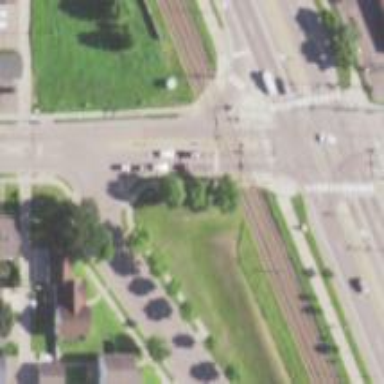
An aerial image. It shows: Railway crossing.